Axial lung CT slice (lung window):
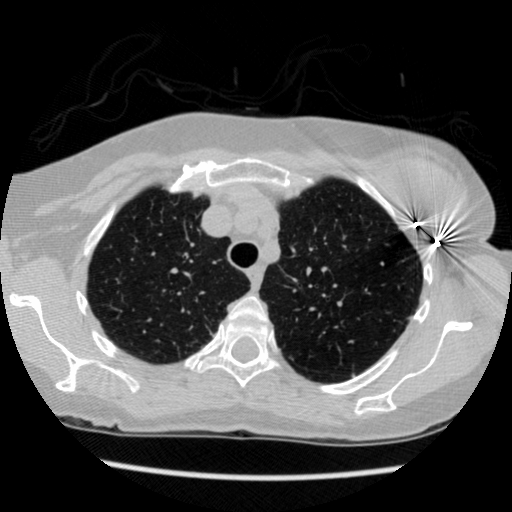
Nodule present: no